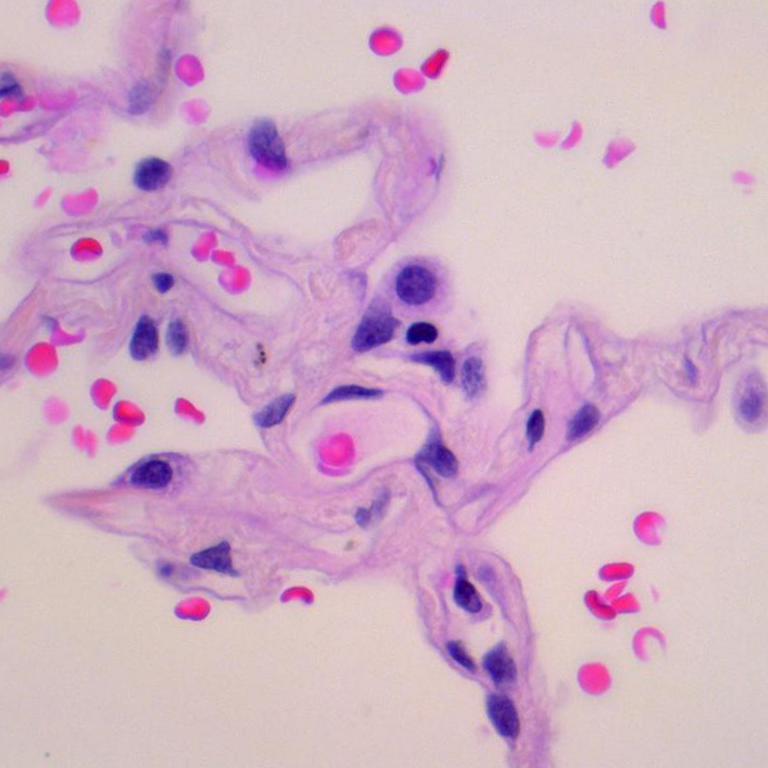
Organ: lung
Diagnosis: benign